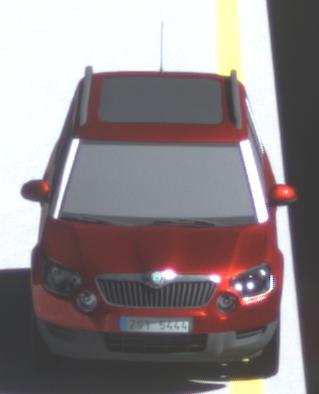
Make: Skoda
Model: Yeti 1.2 TSI
Detailed model: Yeti
Model produced from: 2009/11
Model produced until: 2011/10
Doors: 5
Color: red
Road condition: dry road
Daytime: midday
Contrast: high contrast